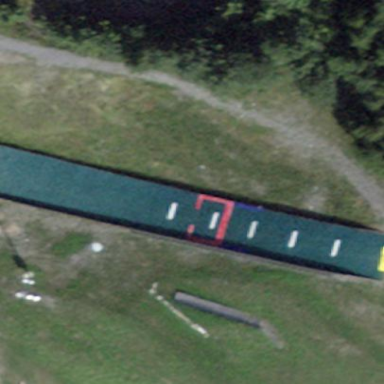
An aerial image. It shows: Ski jumping pitch used for ski jumping sport activities.